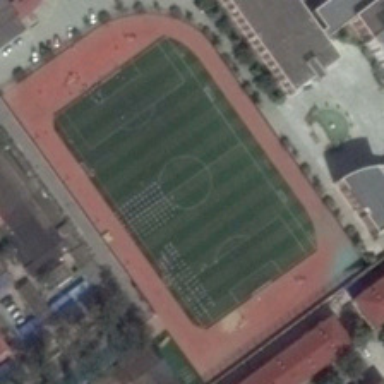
There is a playground in front of the house with two red roofs .